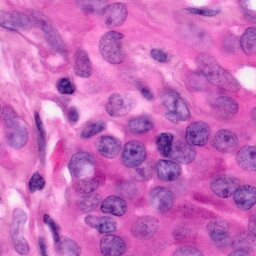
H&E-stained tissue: Pancreatic